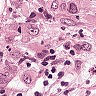
Metastatic tissue present: yes